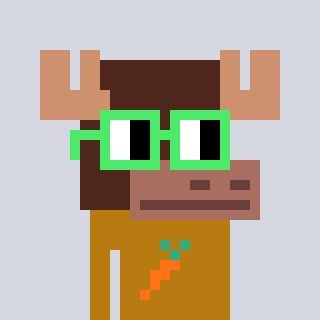
a pixel art character with square light green glasses, a moose-shaped head and a gold-colored body on a cool background